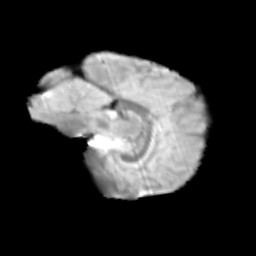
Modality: T2w
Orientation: sagittal
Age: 13
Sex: female
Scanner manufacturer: siemens
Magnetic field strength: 3 T
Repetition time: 3.8 s
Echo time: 0.07 s